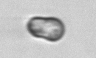
Label: Dinophyceae